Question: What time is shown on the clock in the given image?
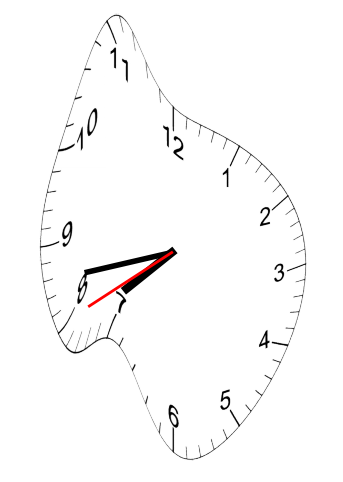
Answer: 07:42:40